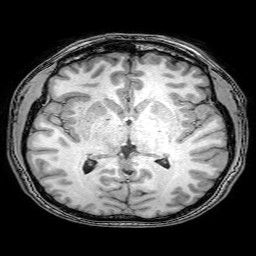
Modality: T1w
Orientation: coronal
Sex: male
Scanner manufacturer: philips
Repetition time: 0.008127 s
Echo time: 0.00372 s